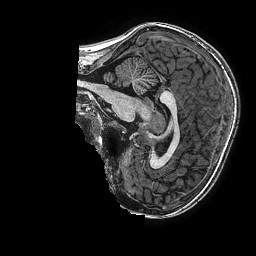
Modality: T1w
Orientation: sagittal
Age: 11
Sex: male
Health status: ill
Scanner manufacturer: ge
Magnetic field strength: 3 T
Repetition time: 0.00766 s
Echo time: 0.003476 s